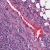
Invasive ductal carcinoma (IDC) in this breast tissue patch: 1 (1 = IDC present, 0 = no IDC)